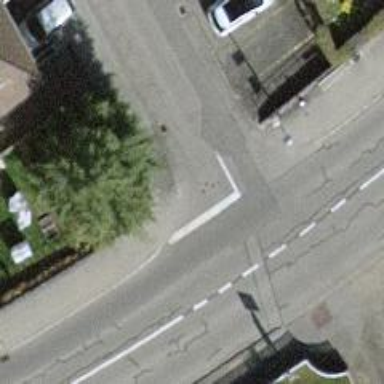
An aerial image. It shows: Asphalt footpath with unmarked crossing.